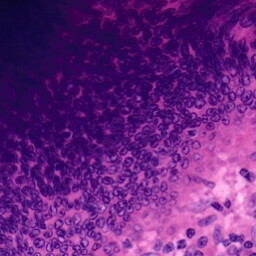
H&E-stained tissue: Colon